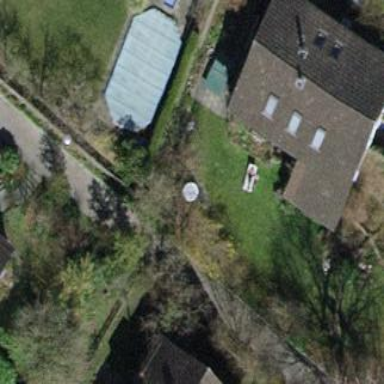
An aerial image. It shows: Detached building with tiled roof.